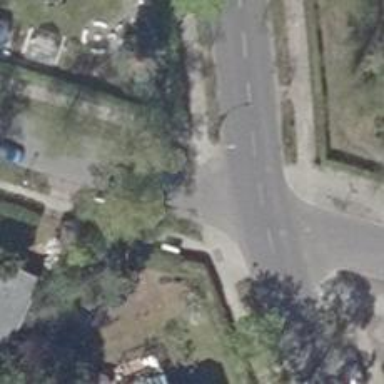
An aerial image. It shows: Road with "give way" sign.